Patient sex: F
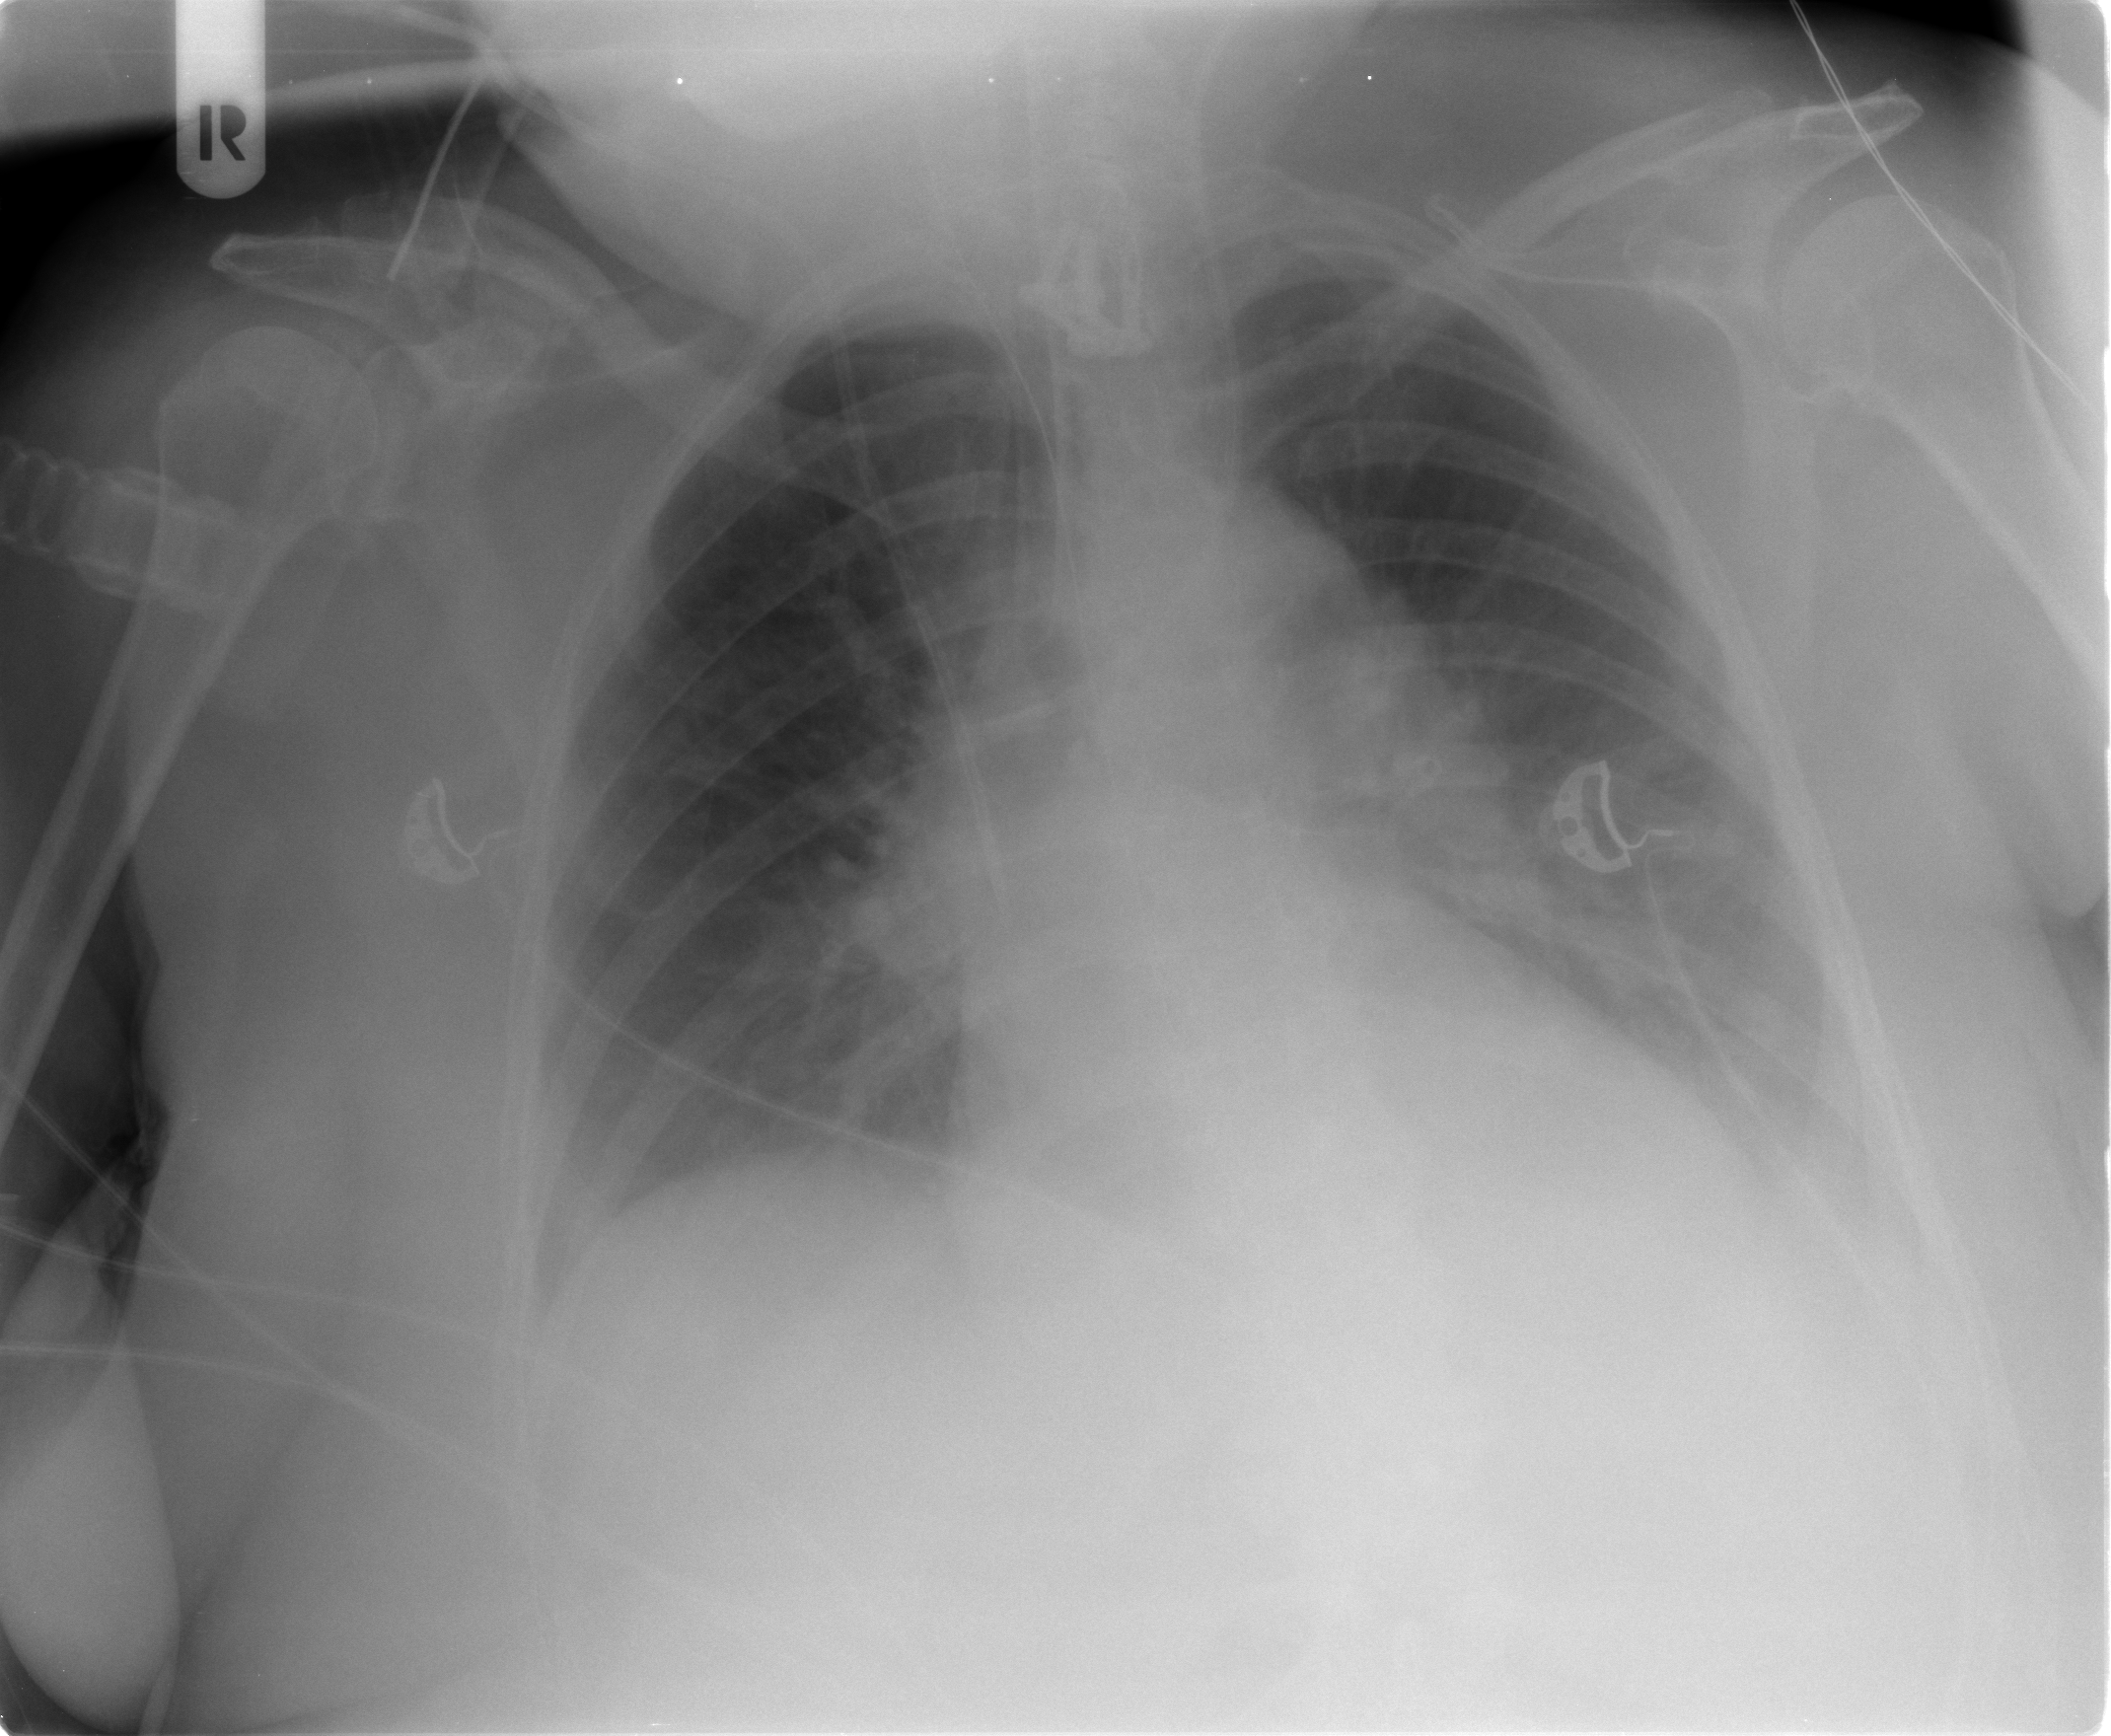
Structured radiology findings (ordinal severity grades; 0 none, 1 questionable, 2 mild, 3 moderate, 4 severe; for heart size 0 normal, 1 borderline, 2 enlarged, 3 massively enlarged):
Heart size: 0
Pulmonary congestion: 2
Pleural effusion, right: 0
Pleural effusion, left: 2
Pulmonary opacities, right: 0
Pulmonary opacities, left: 0
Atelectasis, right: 0
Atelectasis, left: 2